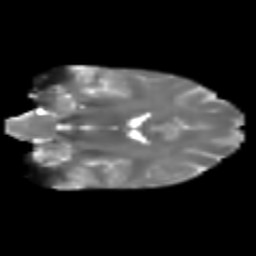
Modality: T2w
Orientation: coronal
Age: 31
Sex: female
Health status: healthy